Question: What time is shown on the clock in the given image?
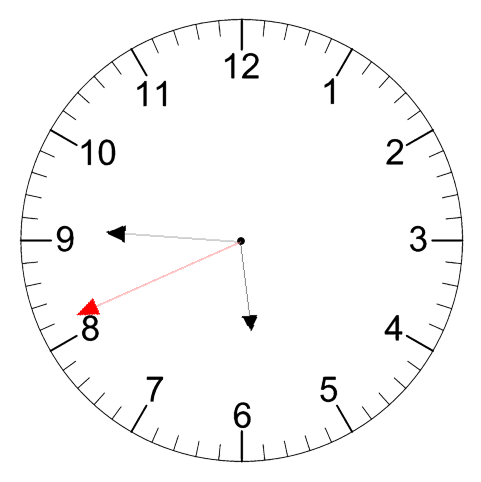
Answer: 05:45:41